Question: I'm trying implement A* Start path finding in my games(which are written with JavaScript, HTML5 Canvas). Library for A* Start found this - <URL> and now I'm using this library for path finding.
And with this library, I'm trying write a simple test, but stuck with one problem.
I'm now done when in HTML5 canvas screen click with mouse show path until my mouse.x and mouse.y. Here is a screenshot:

(Pink square: Player, Orange squares: path until my mouse.x/mouse.y)
Code how I'm drawing the orange squares until my mouse.x/mouse.y is:
'''
for(var i = 0; i < path.length; i++) {
context.fillStyle = 'orange';
context.fillRect(path[i].x * 16, path[i].y * 16, 16, 16);
}
'''
My problem is I do not understand how to move my player until path goal.
I've tried:
'''
for(var i = 0; i < path.length; i++) {
player.x += path[i].x;
player.y += path[i].y;
}
'''
But with this code my player is not beung drawn.(When I run the code, player.x and player.y are equals to 0 and when I click with the mouse I get the path player blink and disappear)
Maybe anyone know how to solve this problem?
And I'm very very very sorry for my bad English language. :)
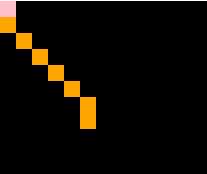
Answer: <URL>
This is what I currently use which is based off of my a*. The concept should be the same though. The a* function should return the path as an array, then you just need to iterate through the path on each player update and move them.
'''
// data holds the array of points returned by the a* alg, step is the current point you're on.
function movePlayer(data, step){
step++;
if(step >= data.length){
return false;
}
// set the player to the next point in the data array
playerObj.x = data[step].x;
playerObj.y = data[step].y;
// fill the rect that the player is on
ctx.fillStyle = "rgb(200,0,0)";
ctx.fillRect(playerObj.x*tileSize, playerObj.y*tileSize, tileSize, tileSize);
// do it again
setTimeout(function(){movePlayer(data,step)},10);
}
'''